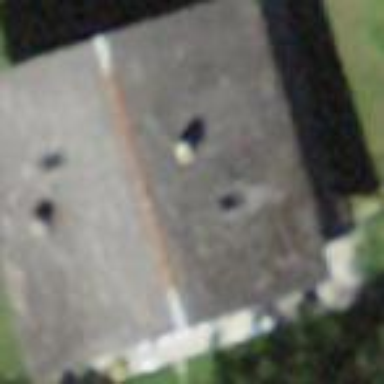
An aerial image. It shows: Gabled roofed house.